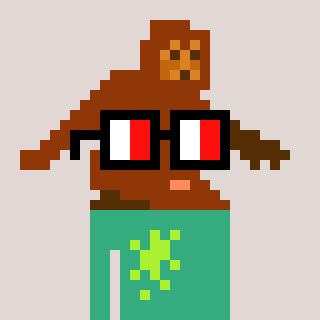
a pixel art character with square glasses with black frames and red eyes, a bigfoot-shaped head and a teal-colored body on a warm background